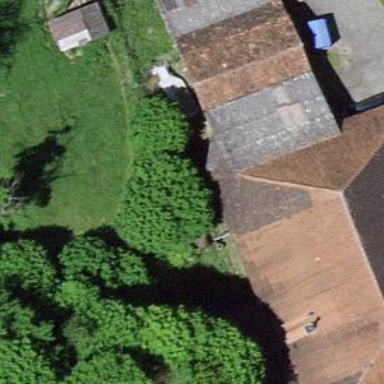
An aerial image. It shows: Rural barn.